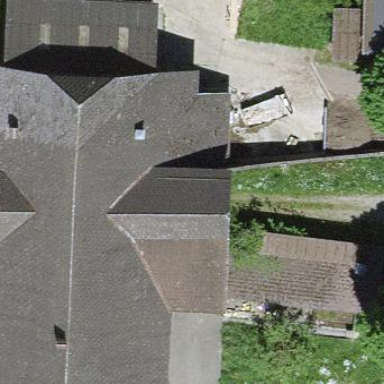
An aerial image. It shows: Farm building.